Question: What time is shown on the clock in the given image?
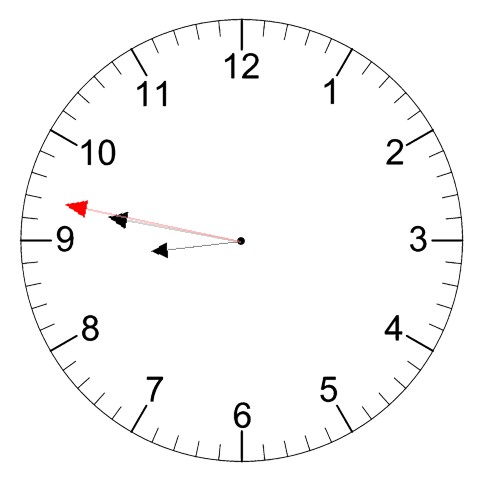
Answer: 08:46:47